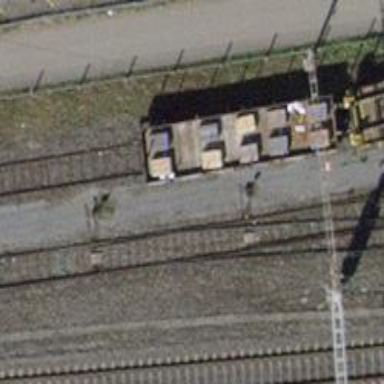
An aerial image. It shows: Single-track spur railway line.